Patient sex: M
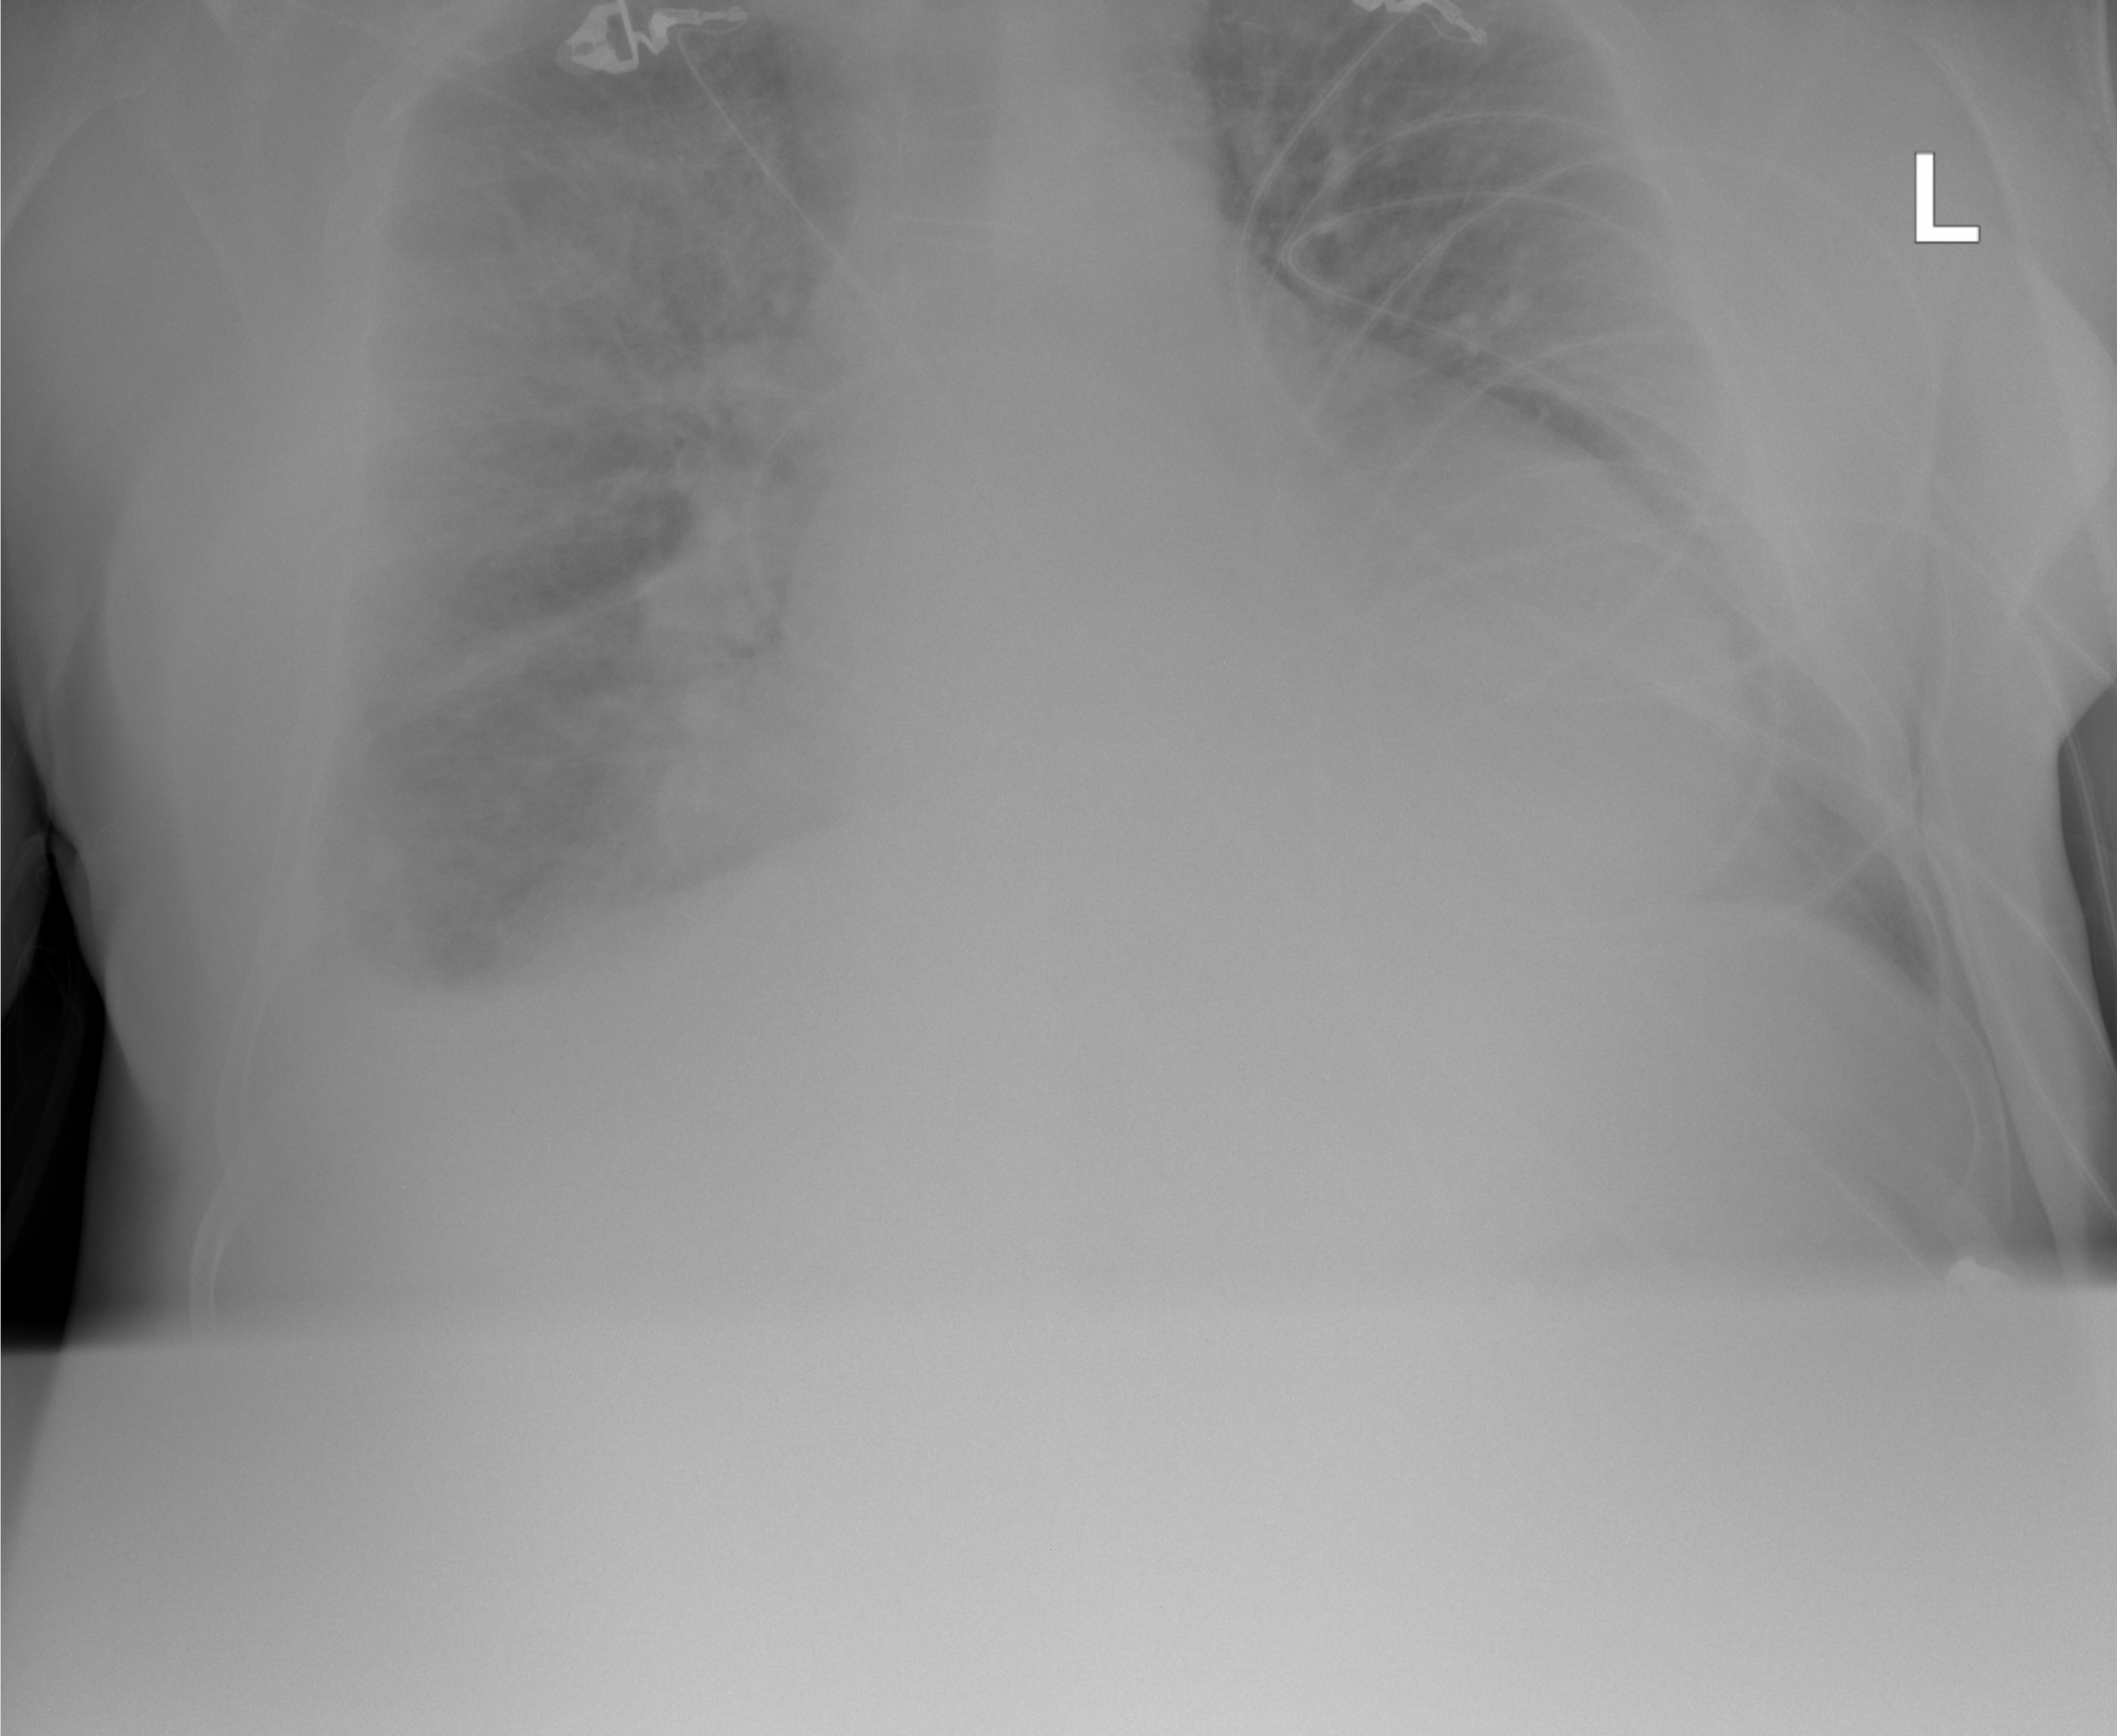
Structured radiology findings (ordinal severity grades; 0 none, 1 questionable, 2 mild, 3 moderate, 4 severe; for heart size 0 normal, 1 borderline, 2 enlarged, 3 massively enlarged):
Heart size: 2
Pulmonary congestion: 3
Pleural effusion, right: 2
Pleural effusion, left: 0
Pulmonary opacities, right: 3
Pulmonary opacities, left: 2
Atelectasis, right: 2
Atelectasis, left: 2